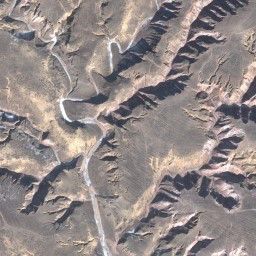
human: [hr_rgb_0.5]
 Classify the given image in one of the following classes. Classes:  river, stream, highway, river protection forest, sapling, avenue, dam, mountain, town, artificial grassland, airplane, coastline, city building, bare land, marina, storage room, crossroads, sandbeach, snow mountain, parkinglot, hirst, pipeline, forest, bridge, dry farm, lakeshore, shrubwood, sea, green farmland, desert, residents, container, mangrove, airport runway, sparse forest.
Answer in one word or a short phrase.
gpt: mountain